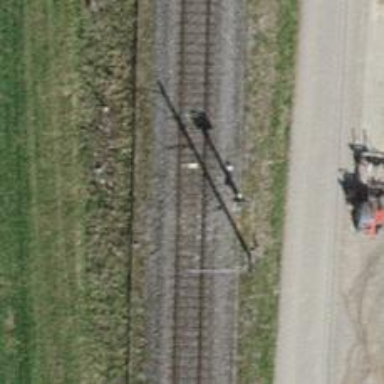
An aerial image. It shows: Railway signal.